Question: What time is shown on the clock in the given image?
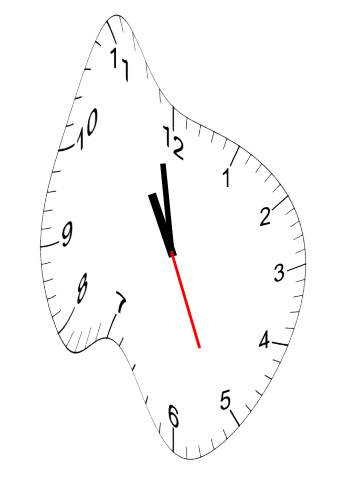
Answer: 10:58:26